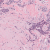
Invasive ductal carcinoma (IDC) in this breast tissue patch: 1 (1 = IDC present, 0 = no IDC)